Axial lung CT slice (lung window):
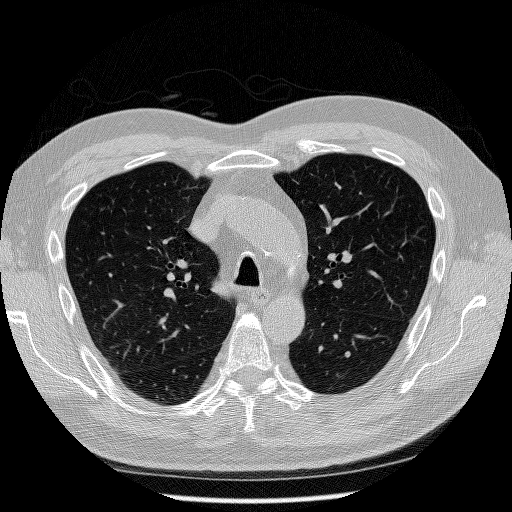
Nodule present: no